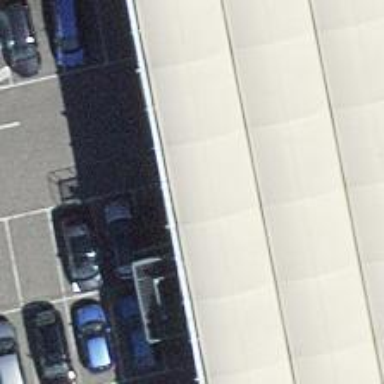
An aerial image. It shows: Parking entrance.